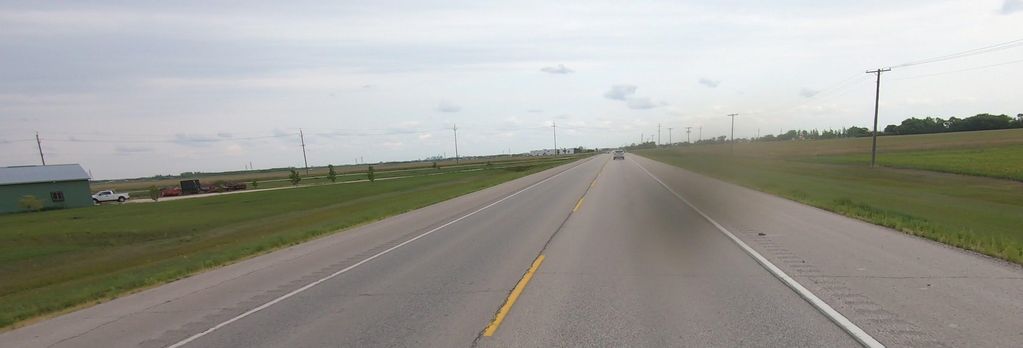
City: winnipeg